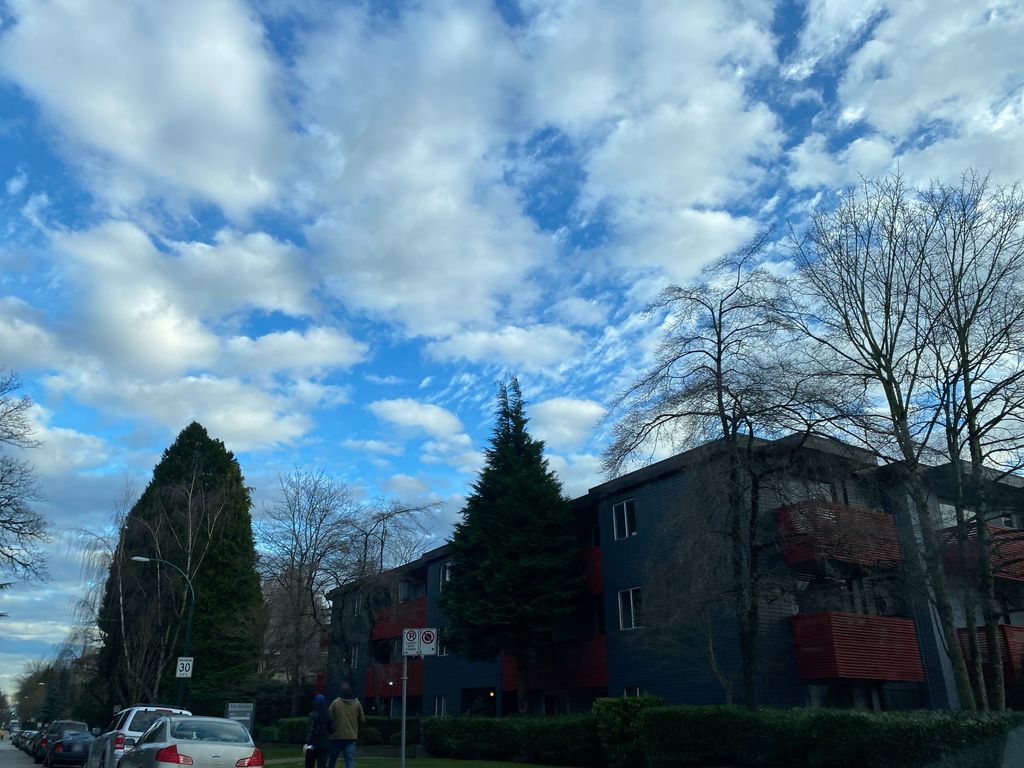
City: vancouver